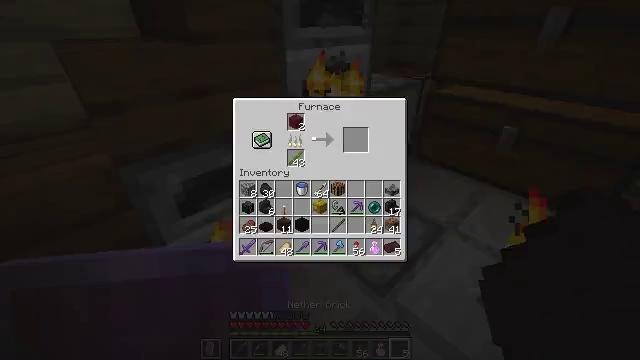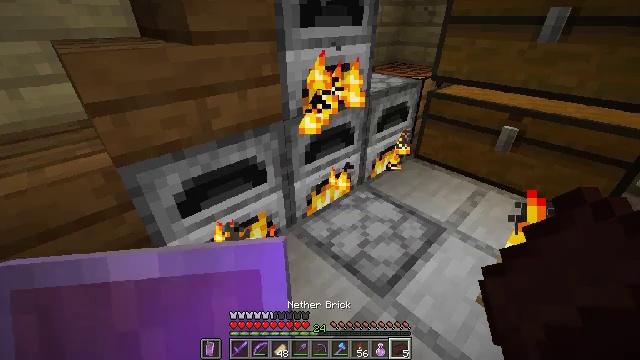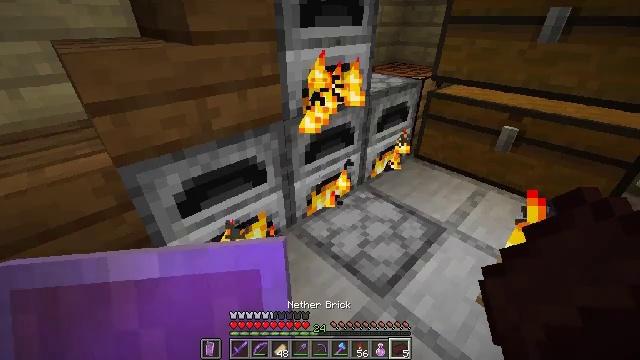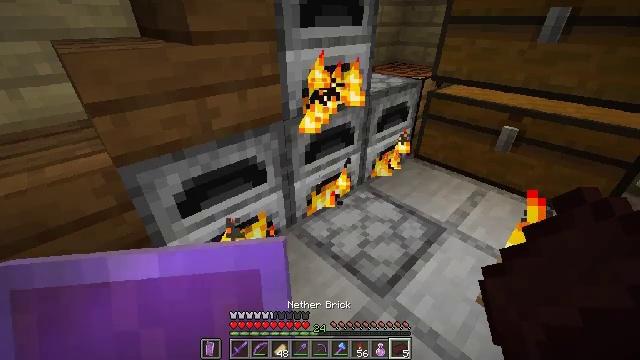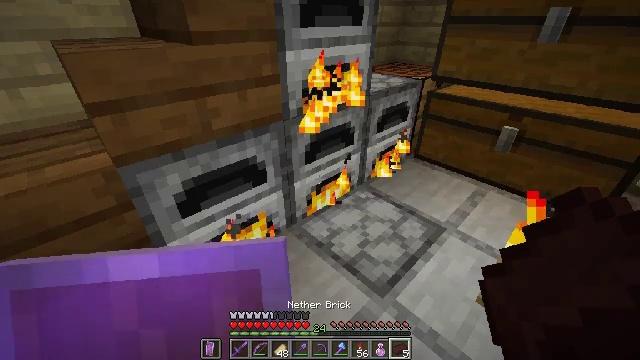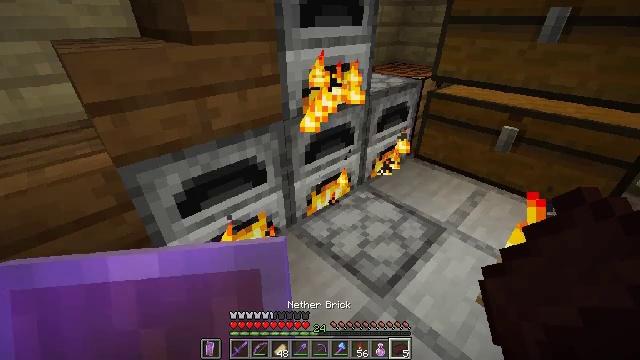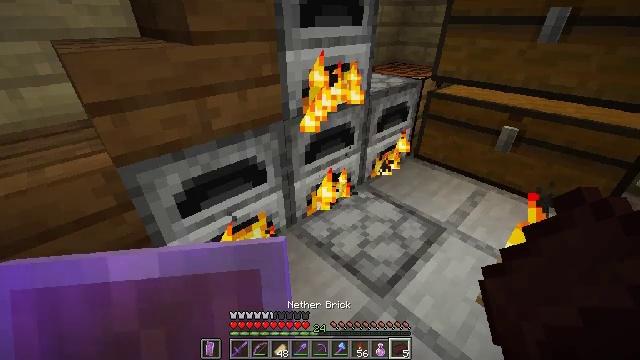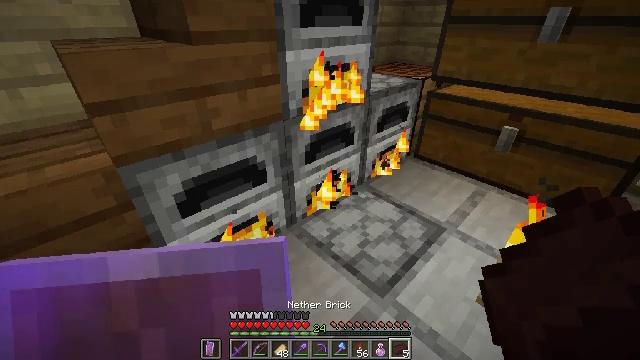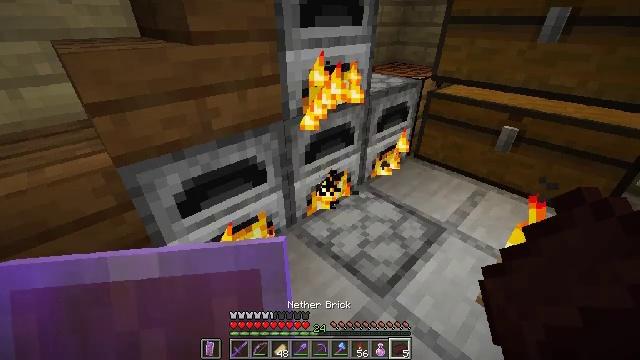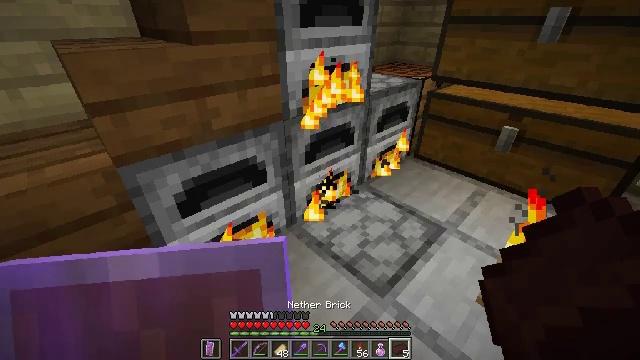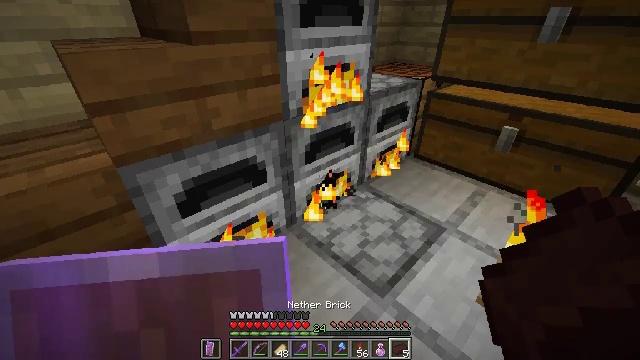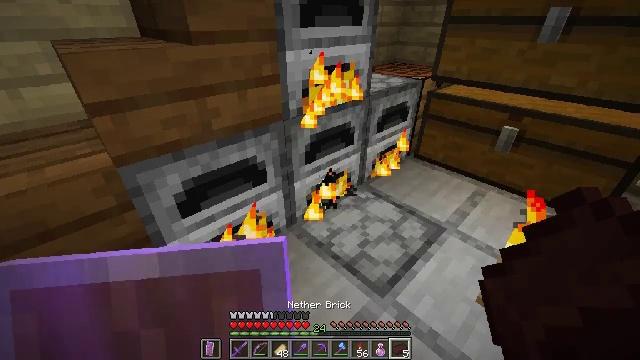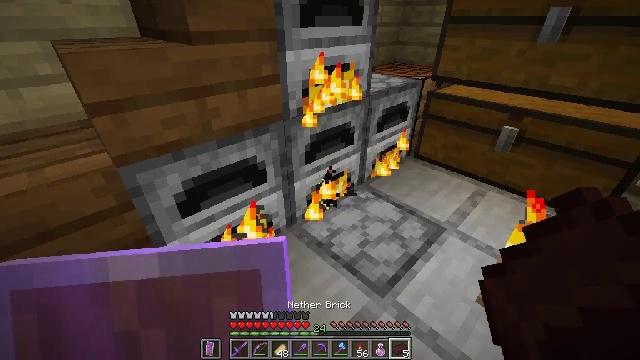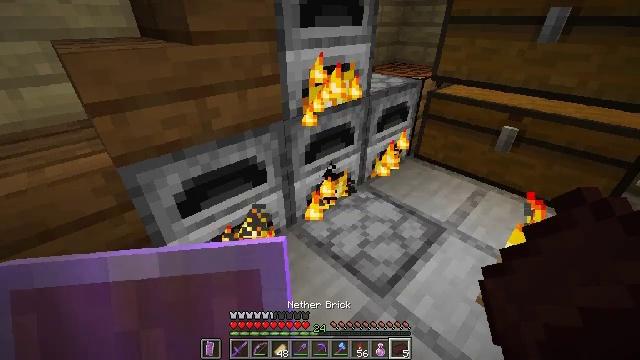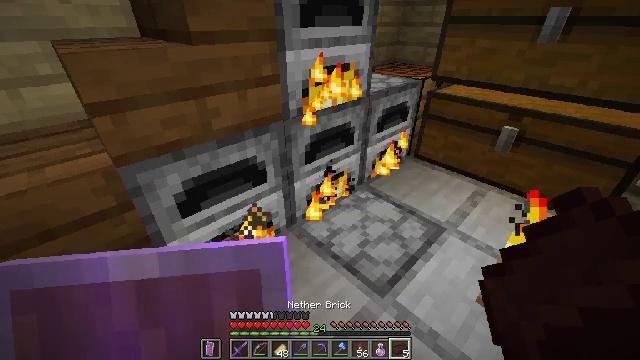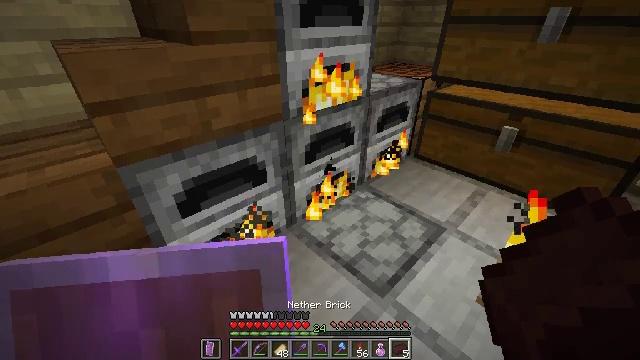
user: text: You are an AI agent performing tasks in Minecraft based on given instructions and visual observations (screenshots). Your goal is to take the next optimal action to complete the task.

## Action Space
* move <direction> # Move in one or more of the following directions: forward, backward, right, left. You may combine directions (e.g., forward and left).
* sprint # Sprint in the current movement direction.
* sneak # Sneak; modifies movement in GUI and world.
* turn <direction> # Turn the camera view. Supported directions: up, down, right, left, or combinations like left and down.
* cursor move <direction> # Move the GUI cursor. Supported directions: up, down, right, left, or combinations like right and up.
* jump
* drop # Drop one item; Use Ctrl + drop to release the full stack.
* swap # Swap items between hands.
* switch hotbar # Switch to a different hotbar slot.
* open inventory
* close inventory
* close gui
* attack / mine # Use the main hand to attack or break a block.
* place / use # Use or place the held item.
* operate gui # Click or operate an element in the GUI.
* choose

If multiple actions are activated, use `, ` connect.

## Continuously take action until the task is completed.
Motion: motion action
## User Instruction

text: Use the furnace to smelt netherrack into nether brick.
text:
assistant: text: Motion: no_op
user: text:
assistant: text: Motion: no_op
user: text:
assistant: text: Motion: no_op
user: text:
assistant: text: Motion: no_op
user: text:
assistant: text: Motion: no_op
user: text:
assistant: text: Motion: no_op
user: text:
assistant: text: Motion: no_op
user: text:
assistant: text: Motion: no_op
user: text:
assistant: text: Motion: no_op
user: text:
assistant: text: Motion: no_op
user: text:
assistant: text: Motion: no_op
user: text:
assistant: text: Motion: no_op
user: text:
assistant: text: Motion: no_op
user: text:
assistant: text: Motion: no_op
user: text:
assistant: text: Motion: no_op
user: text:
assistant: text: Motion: no_op
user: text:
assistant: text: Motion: no_op
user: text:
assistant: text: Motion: no_op
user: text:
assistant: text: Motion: no_op
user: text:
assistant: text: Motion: no_op
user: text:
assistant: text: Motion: no_op
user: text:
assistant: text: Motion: no_op
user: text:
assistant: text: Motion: no_op
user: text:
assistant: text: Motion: no_op
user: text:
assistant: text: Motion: no_op
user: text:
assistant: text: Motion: no_op
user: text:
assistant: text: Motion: no_op
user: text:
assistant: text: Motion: no_op
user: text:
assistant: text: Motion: no_op
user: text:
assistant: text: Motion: no_op